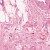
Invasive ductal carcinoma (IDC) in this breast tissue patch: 0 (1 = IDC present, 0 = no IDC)